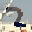
Label: 2